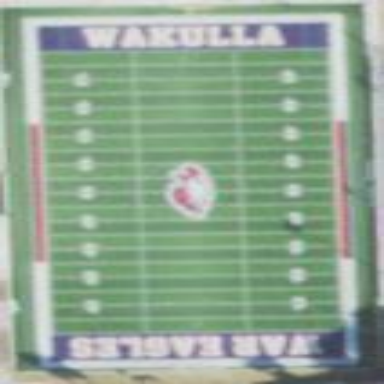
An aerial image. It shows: Pitch for American football.